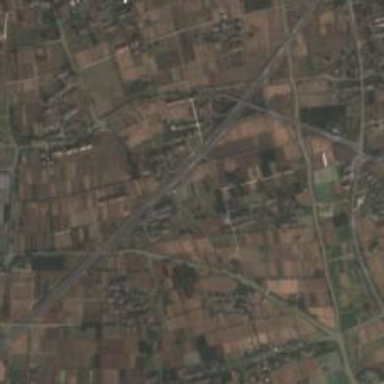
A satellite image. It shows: Motorway junction.